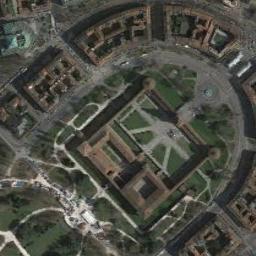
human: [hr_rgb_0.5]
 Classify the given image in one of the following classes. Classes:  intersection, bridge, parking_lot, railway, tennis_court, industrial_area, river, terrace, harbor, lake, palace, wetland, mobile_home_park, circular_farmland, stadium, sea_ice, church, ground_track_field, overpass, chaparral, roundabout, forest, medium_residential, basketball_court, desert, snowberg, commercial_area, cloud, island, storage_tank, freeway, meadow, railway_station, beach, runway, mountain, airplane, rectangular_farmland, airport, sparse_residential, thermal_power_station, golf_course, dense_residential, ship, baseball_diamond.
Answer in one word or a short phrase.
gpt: palace